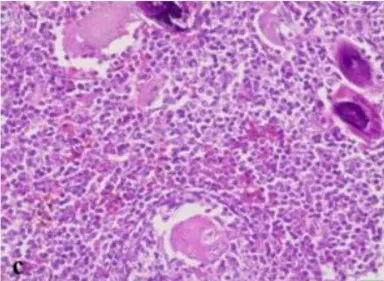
Histological examination: Castleman's disease of hyaline vascular type. . (c) Presence of ossification foci within the lesion. (HE, medium magnification).
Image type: pathology (h&e)